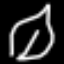
Label: leaf